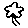
Label: flower